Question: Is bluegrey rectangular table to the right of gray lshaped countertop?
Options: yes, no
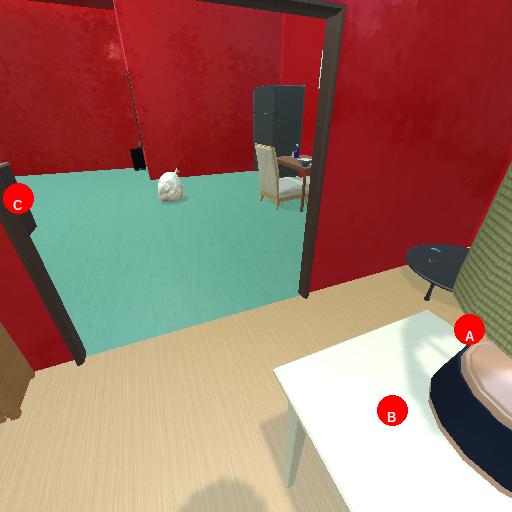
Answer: yes